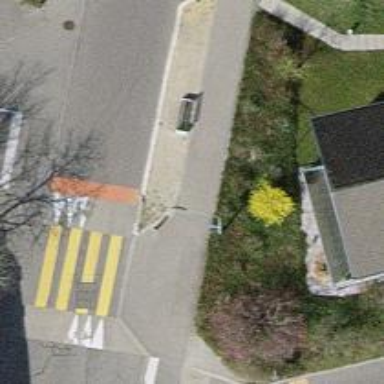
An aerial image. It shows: Sidewalk leading to public transport platform.